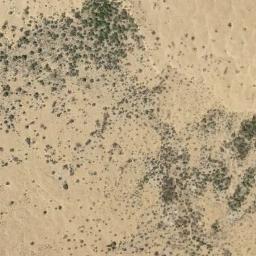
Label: chaparral